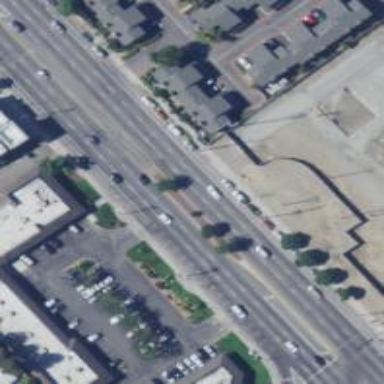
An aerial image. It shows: Primary highway with separate sidewalk.